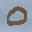
Label: 0